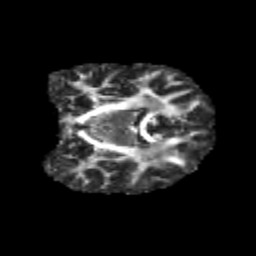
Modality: FA
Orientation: coronal
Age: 11
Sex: female
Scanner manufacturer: siemens
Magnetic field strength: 3 T
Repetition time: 3.8 s
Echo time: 0.07 s